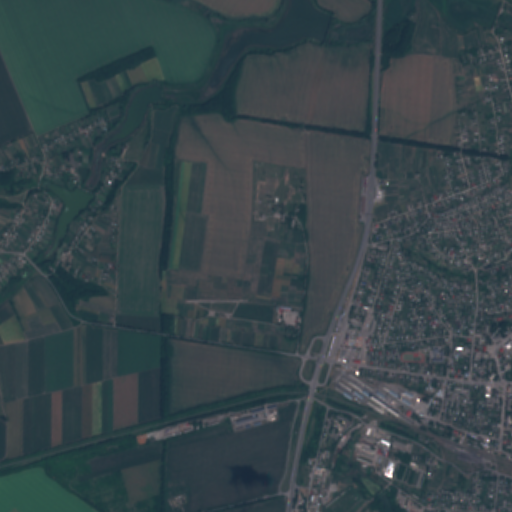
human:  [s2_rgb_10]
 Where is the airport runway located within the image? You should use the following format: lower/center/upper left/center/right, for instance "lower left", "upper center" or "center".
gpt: The airport runway is located in the center of the image.
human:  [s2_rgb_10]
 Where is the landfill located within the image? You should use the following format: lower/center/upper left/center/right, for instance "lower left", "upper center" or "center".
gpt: The landfill is located in the lower right of the image.
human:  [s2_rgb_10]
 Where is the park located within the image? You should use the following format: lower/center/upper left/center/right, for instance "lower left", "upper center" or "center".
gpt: The park is located in the lower right of the image.
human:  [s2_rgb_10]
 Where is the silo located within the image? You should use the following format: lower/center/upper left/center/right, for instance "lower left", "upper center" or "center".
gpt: The silo is located in the lower right of the image.
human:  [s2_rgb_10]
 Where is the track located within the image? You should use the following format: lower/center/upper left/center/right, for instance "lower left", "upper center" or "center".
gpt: There is no track in the image.